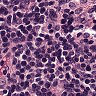
Metastatic tissue present: no